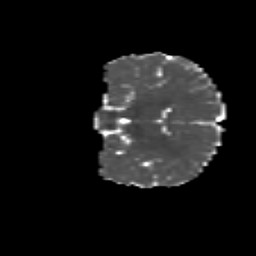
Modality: MD
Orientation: coronal
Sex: female
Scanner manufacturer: siemens
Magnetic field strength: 3 T
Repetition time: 5 s
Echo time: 0.071 s